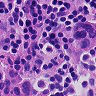
Metastatic tissue present: yes